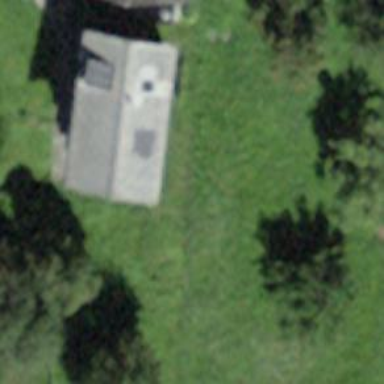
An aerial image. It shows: Detached building.